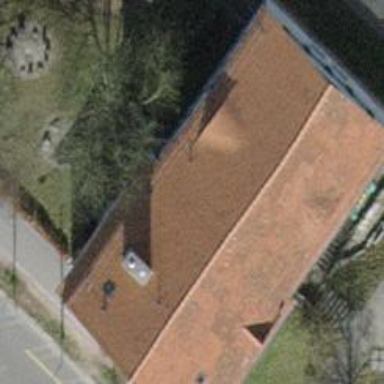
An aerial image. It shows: School building with gabled roof.